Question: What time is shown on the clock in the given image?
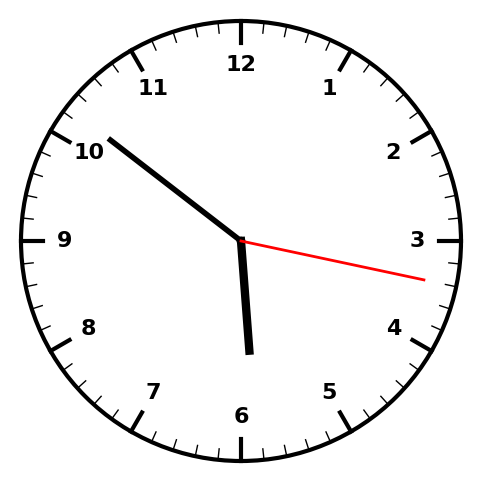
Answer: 05:51:17